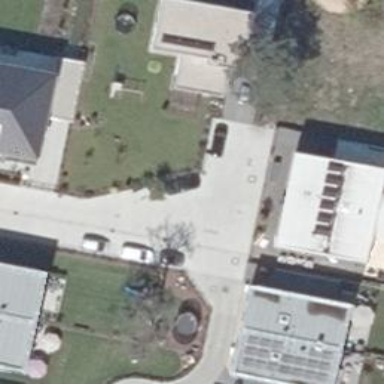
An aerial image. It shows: Residential road.